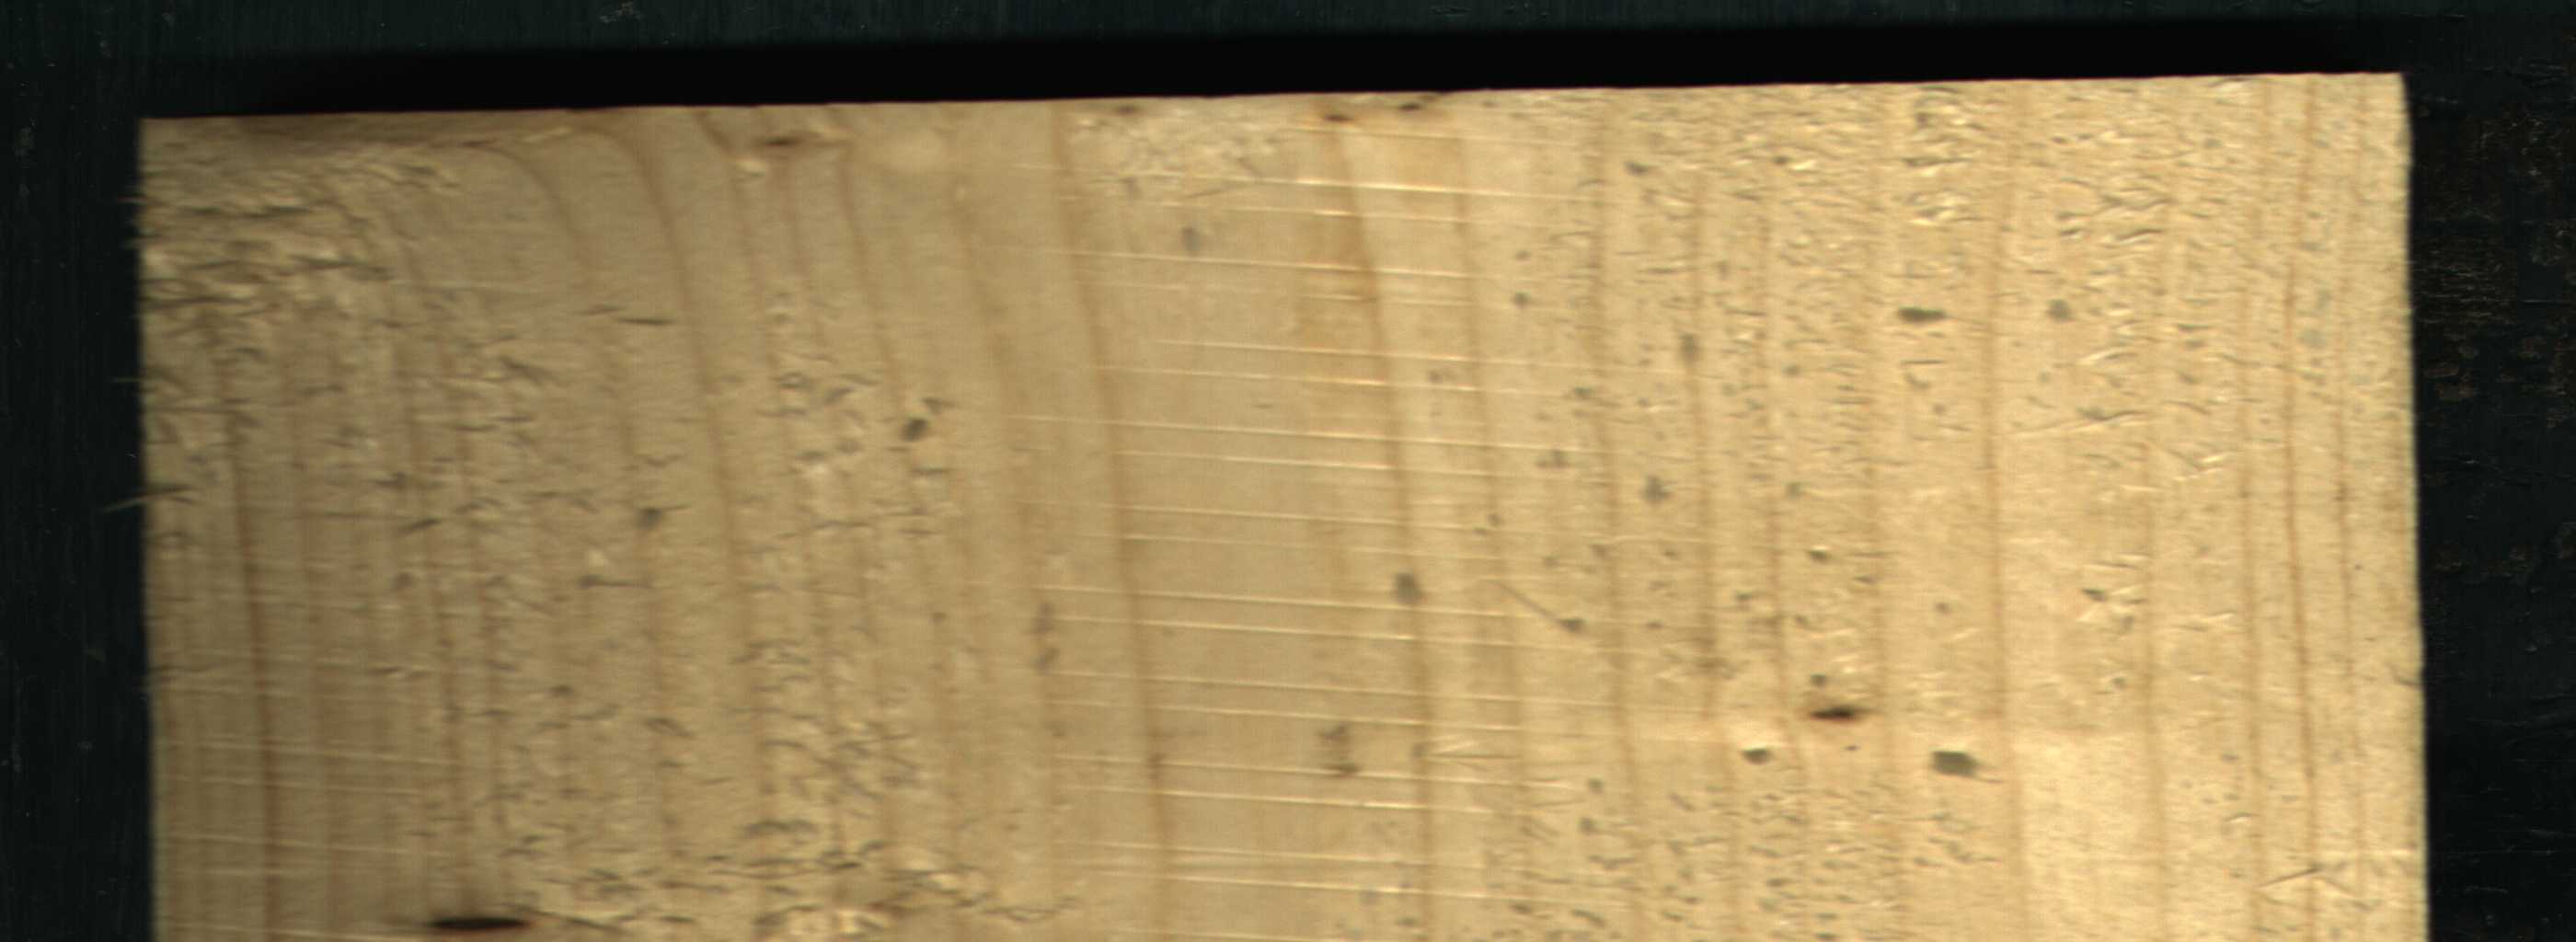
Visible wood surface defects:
Dead_Knot